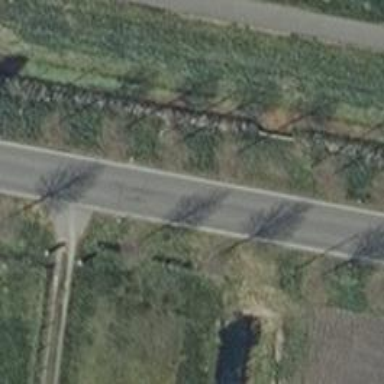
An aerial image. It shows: Row of deciduous broadleaved trees.